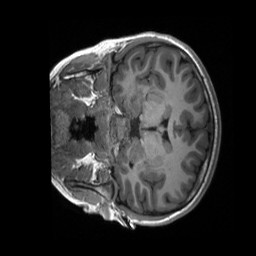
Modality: T1w
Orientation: coronal
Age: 11
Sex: female
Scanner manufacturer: siemens
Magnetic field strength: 3 T
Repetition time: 2.3 s
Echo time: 0.00232 s